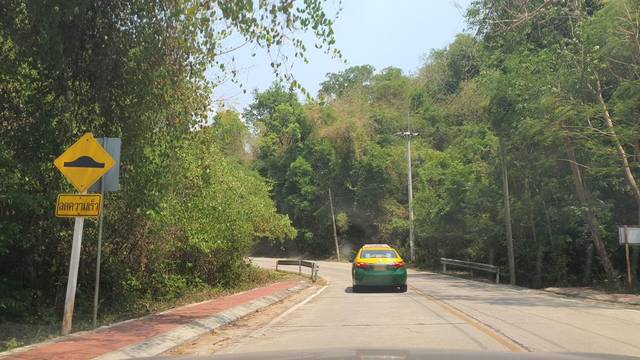
Region: Thailand
Coordinates: 14.381, 99.138